Question: Is there possible to compare two images with different resolutions?
I mean here some algorithmic/programming approach. For instance, now I calculate and compare these hash code values. That is work great but fail in case of different resolutions, i.e. images are identical but different in it byte content.
For example see my image attaches:

one of it has but another . I would like to have value while comparing on equality but now I get . Help please to find correct solution here.
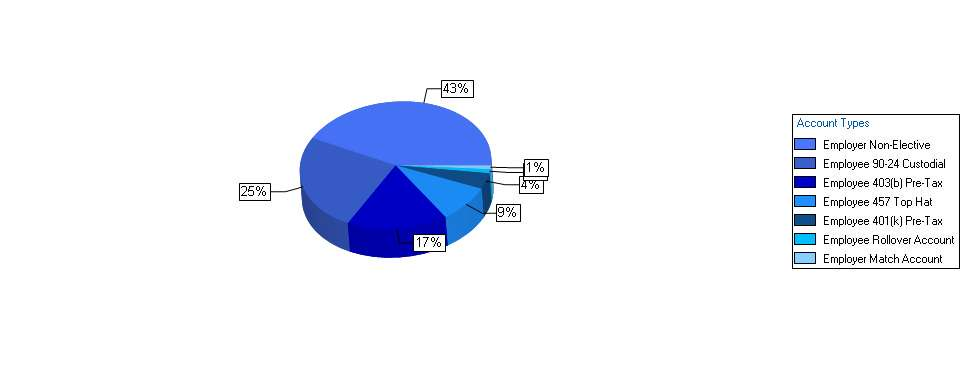
Answer: Two very simple perceptual hashing methods you might give a try before venturing into more complicated territory are based on the Discrete Cosine Transform and the local vs glocal mean of an image:
1. Convert image to grayscale 1.1 (EDIT) Make your image zero mean
2. Crush your image down to thumbnail size, say [32x32]
3. Run the two dimensional Discrete Cosine Transform
4. Keep the top left [8 x 8], most significant low frequency components
5. Binarize the block, based on the sign of the components
6. Result is a 64 bit hash
And a variant on this theme would be
1. Convert image to grayscale
2. Optionally re-size to a predefined size.
3. Partition the image in a fixed number of blocks
4. Determine the global mean
5. Determine the local mean per block
6. For the hash, write out a 1 or a 0 per block, pending if the local mean was larger or smaller than the global mean.
Also, have a look at <URL>.